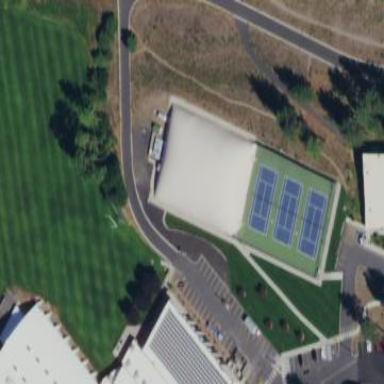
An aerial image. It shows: Building designated for tennis activities.